Question: Right now my database is connected to my php file, but the problem is, it doesn't show if I try to show any data from my database.
I want to show "username" and "voornaam" from my database.
I've been trying different things in the past hours, this is my last resort.
I attached a picture of my database.
This is my code so far:
'''
$conn = mysqli_connect($host, $username, $password, $database )
or die("verbinding mislukt: ". mysqli_connect_error());
$result = mysqli_query($con,"SELECT * FROM NAW");
echo "<table border='1'>
<tr>
<th>Firstname</th>
<th>Lastname</th>
</tr>";
while($row = mysqli_fetch_array($result))
{
echo "<tr>";
echo "<td>" . $row['username'] . "</td>";
echo "<td>" . $row['voornaam'] . "</td>";
echo "</tr>";
}
echo "</table>";
mysqli_close($con);
'''
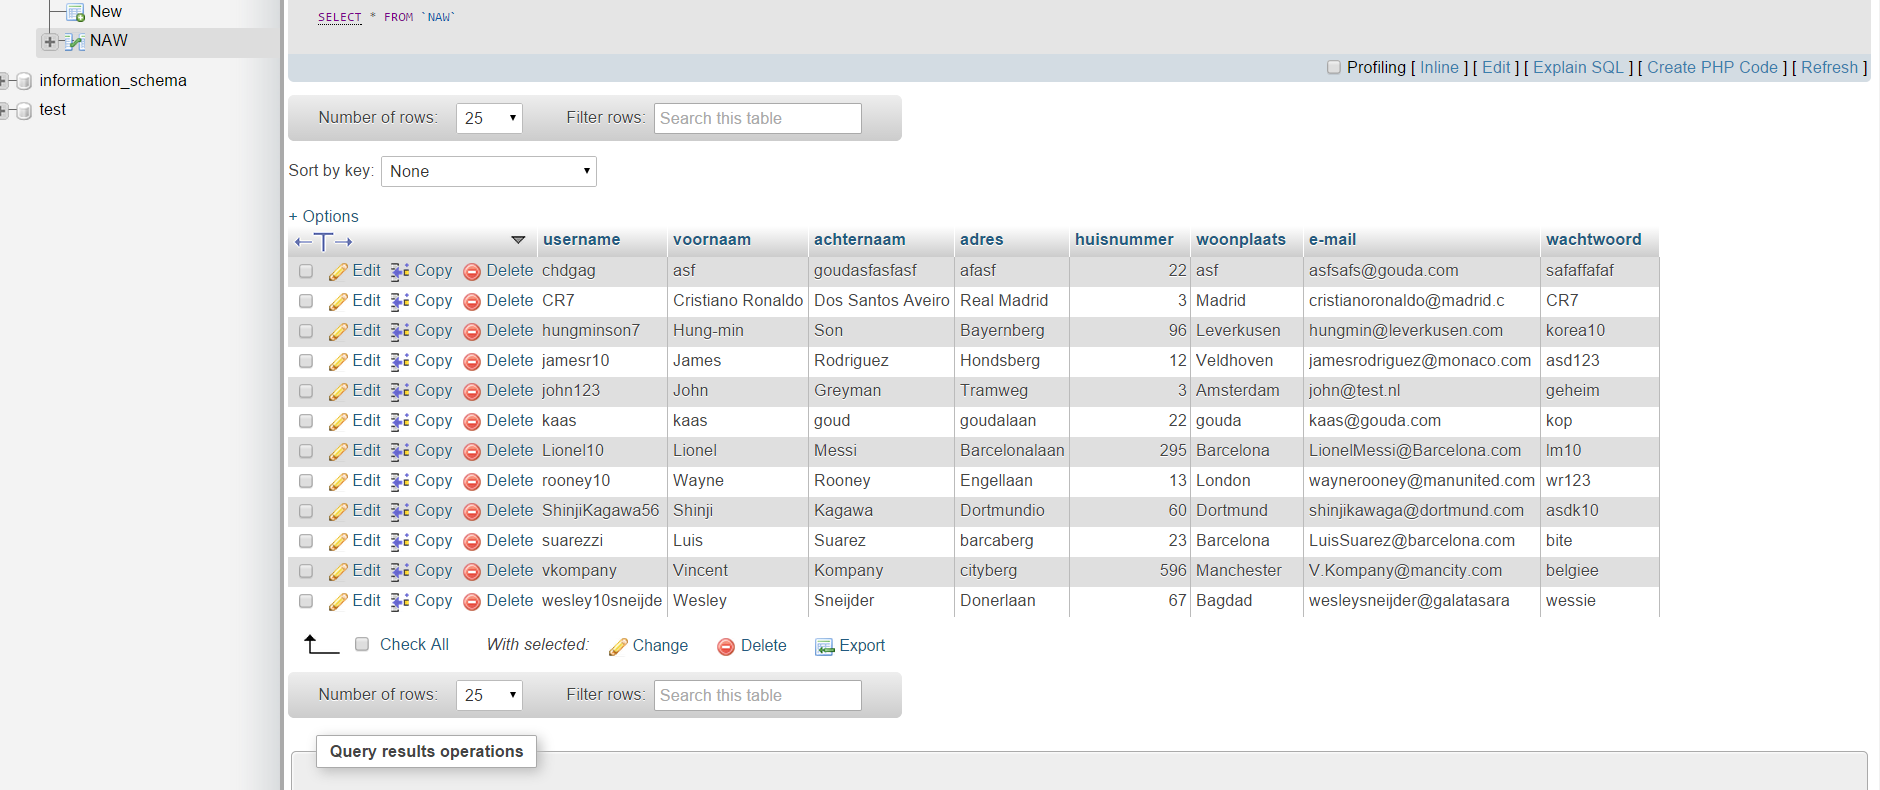
Answer: The error is, that you wrote '$conn' instead of '$con' in your first line.